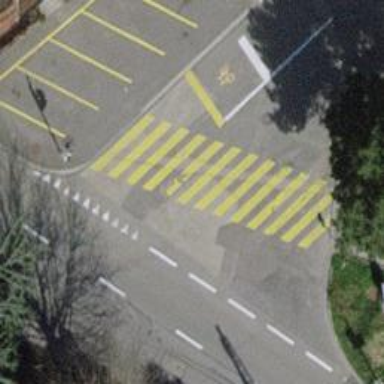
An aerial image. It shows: Road crossing with traffic signals.